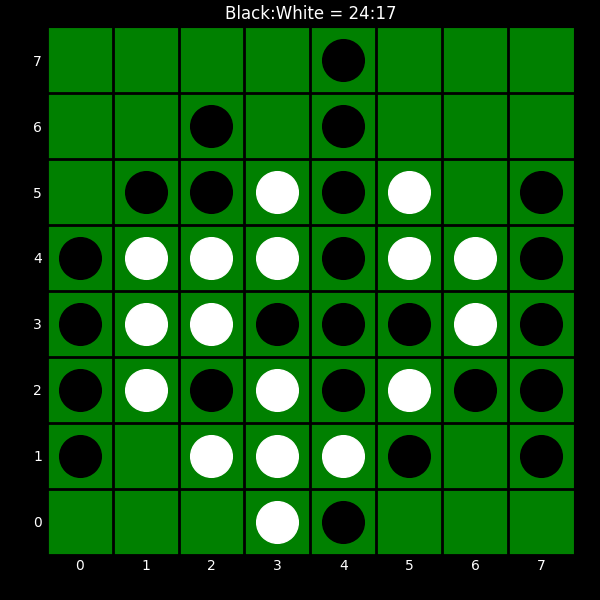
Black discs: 24
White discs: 17